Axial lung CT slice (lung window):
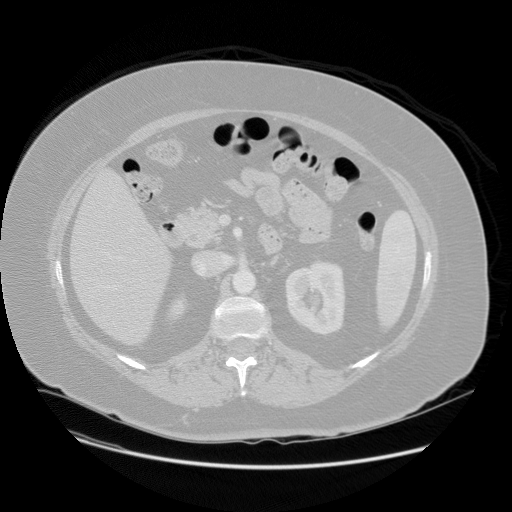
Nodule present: no